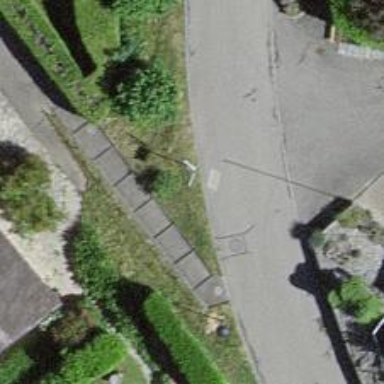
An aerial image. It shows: Steps with paved surface.